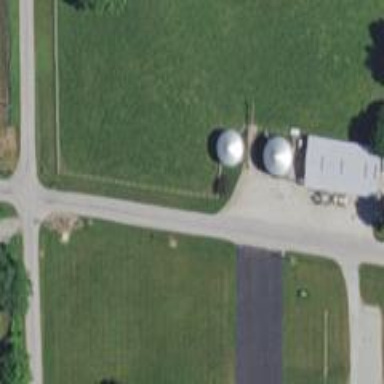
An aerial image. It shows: Silo.